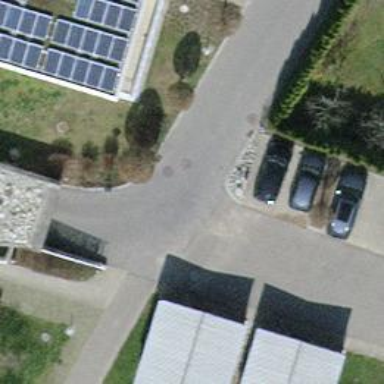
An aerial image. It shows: Turning circle on the road.